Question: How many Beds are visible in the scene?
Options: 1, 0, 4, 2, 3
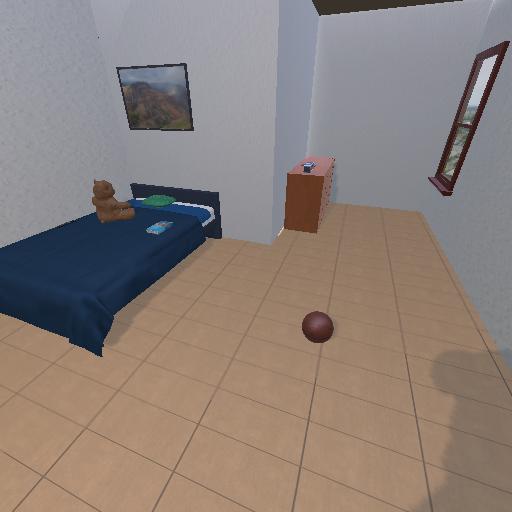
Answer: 1